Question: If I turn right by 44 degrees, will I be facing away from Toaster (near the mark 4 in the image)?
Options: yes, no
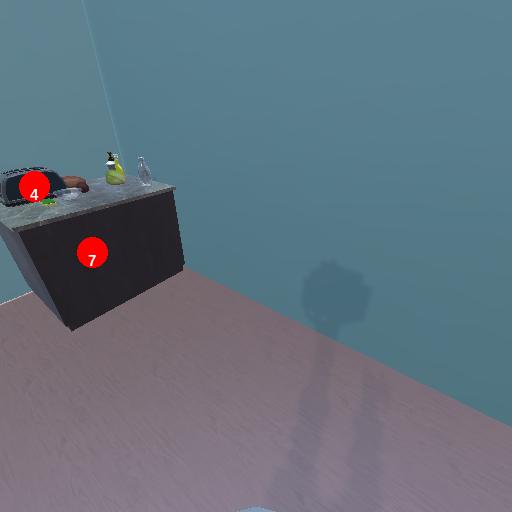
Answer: yes